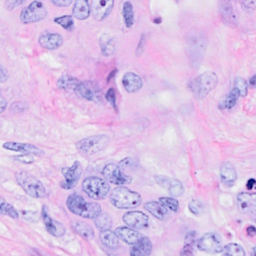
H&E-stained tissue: Breast